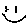
Label: smiley face